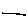
Label: line